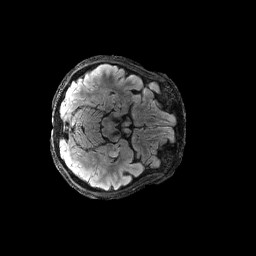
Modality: FLAIR
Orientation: axial
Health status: ill
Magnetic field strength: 3 T